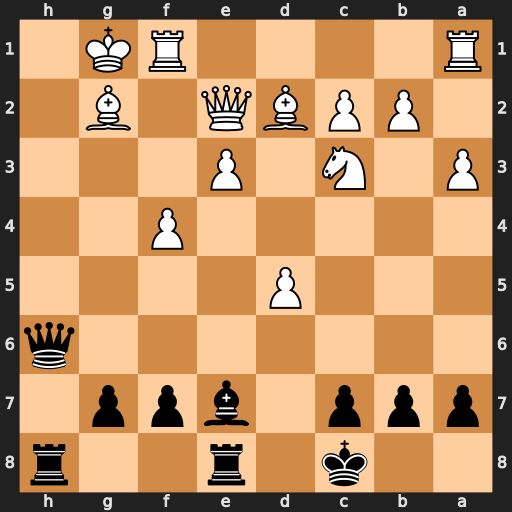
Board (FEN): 2k1r2r/ppp1bpp1/7q/3P4/5P2/P1N1P3/1PPBQ1B1/R4RK1
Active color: b
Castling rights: -
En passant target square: -
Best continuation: Qh2+ Kf2 Bh4+ Kf3 Qg3#